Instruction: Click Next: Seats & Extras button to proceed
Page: traveler
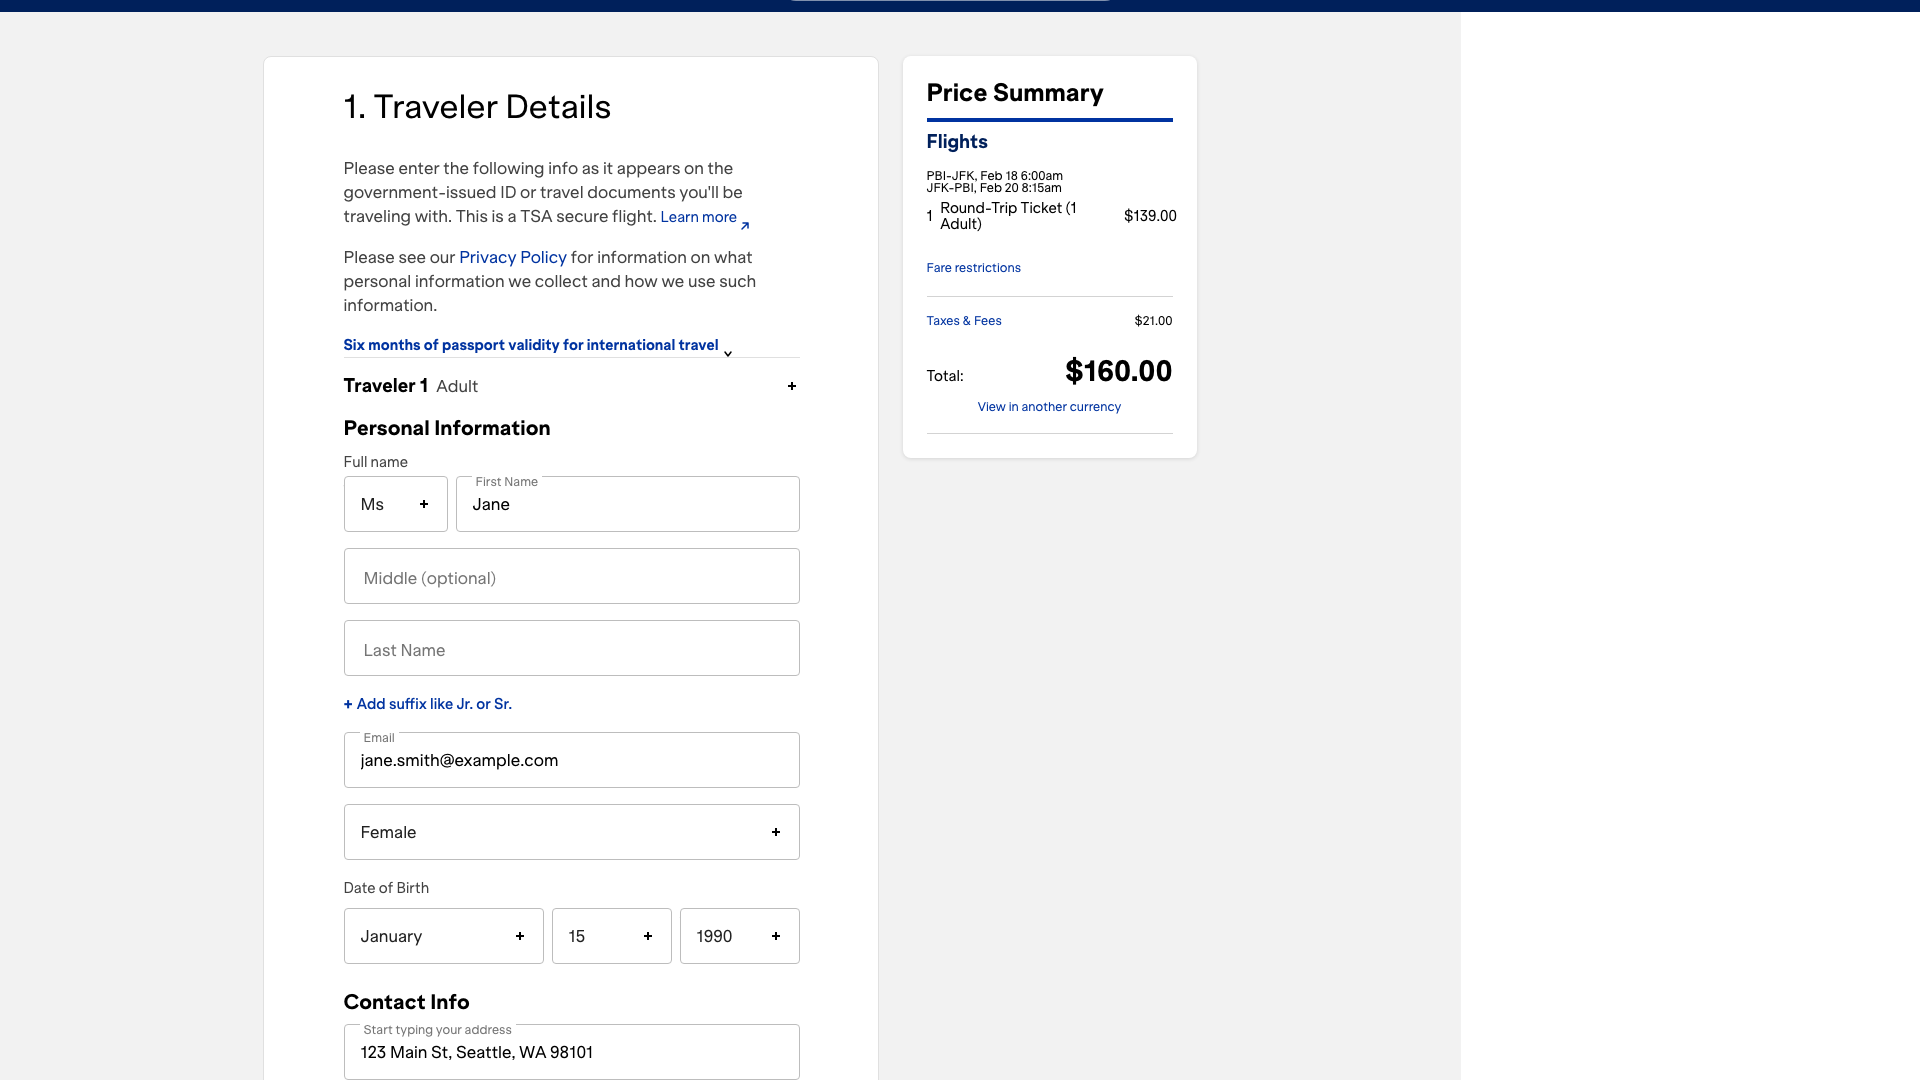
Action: click